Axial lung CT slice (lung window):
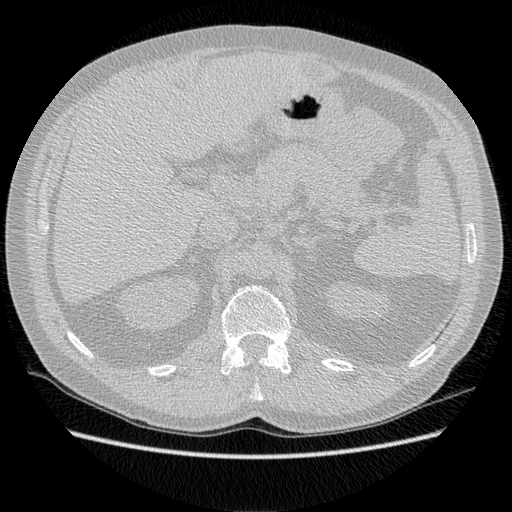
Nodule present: no